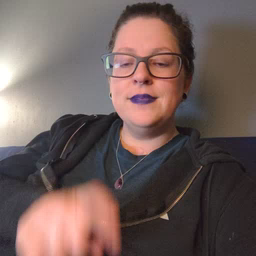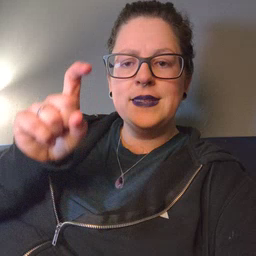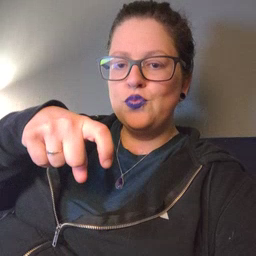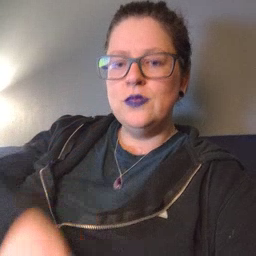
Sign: haveto